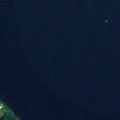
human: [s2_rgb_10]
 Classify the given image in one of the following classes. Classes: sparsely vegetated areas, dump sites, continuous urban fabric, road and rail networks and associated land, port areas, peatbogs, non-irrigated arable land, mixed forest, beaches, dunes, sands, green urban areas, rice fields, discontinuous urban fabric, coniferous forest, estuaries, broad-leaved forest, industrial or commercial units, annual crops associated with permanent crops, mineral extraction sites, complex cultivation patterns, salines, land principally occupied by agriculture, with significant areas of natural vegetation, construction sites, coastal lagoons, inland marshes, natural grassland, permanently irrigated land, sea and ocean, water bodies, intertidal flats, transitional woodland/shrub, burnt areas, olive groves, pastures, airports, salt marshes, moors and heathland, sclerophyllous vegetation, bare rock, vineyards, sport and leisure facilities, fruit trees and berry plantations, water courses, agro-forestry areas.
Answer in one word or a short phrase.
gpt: mixed forest, water bodies